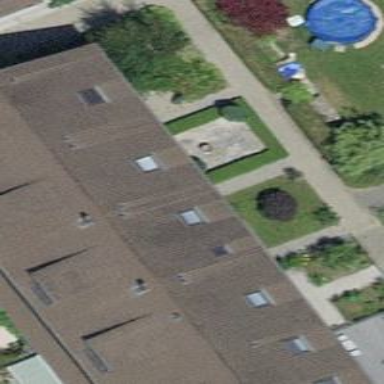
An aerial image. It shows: Terrace building.